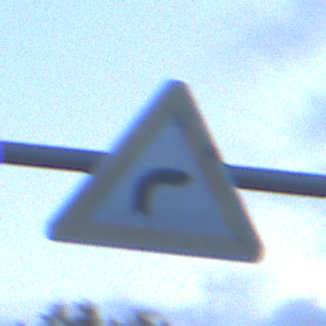
Verkehrszeichen: KurveRechts
Umgebung: Outdoor, Urban
Tageszeit: Dawn
Wetter: PartlyCloudy
Licht: Natural
Jahreszeit: NotSpecified
Kontrast: LowContrast